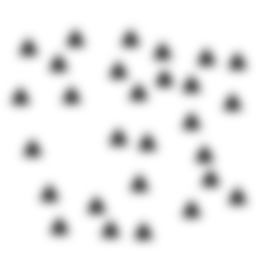
Squares: 0
Triangles: 28
Stars: 0
Total shapes: 28